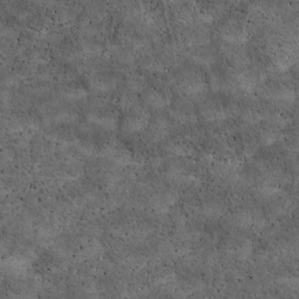
Label: non_frost